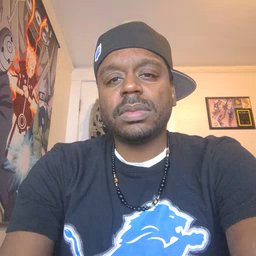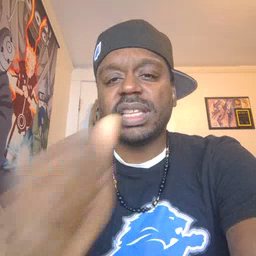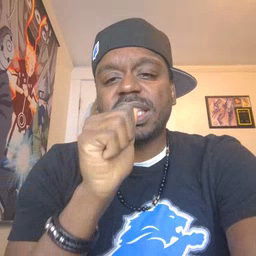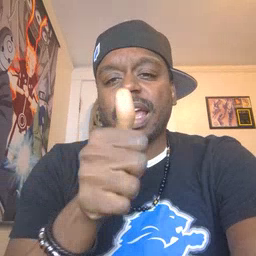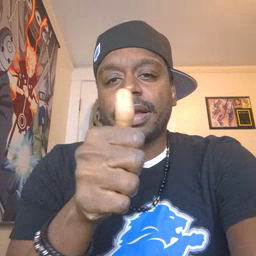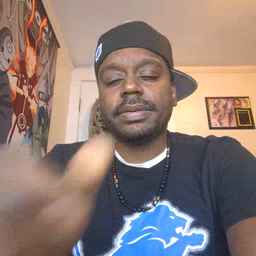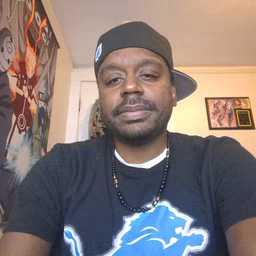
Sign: nuts